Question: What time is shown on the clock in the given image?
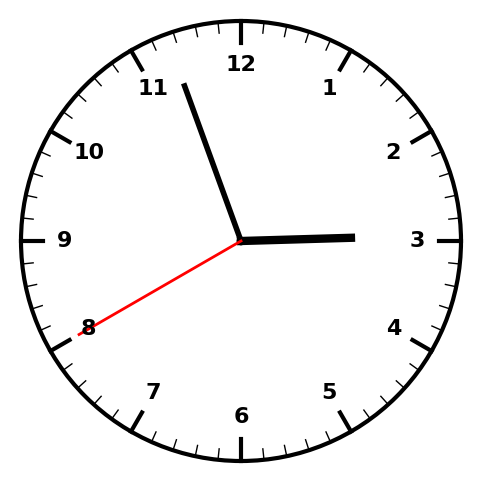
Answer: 02:56:40